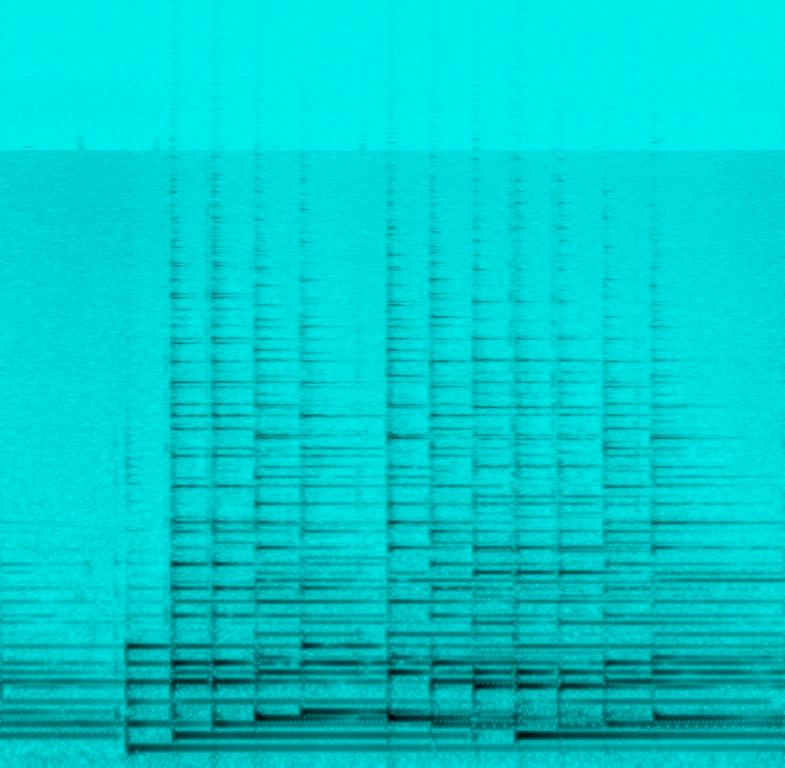
The low quality recording features a mellow harp melody. The recording is noisy, in mono and it sounds soft and mellow.